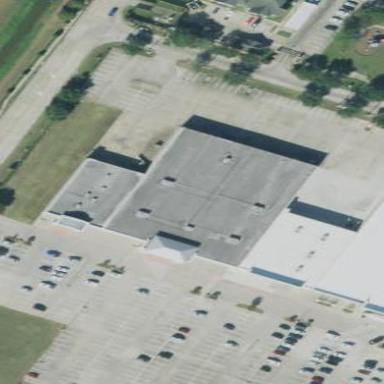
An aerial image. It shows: Retail building.